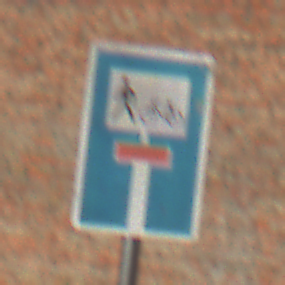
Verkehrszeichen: SackgasseRadverkehrFussgaengerDurchlaessig
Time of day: MorningAfternoon
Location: Outdoor (Suburban)
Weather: PartlyCloudy
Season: NotSpecified
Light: Natural